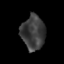
Tissue: lung
Cell type: Epithelial cells
Senescence score: 0.1898
Nuclear area (px): 801
Mean DAPI intensity: 60.594